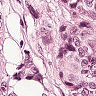
Metastatic tissue present: yes